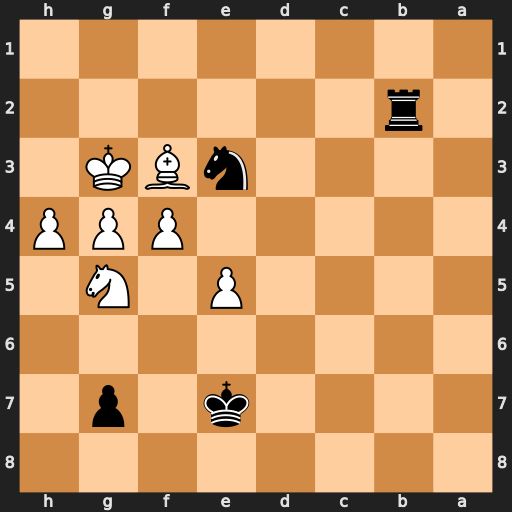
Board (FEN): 8/4k1p1/8/4P1N1/5PPP/4nBK1/1r6/8
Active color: b
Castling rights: -
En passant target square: -
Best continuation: Nf1+ Kh3 Rh2#